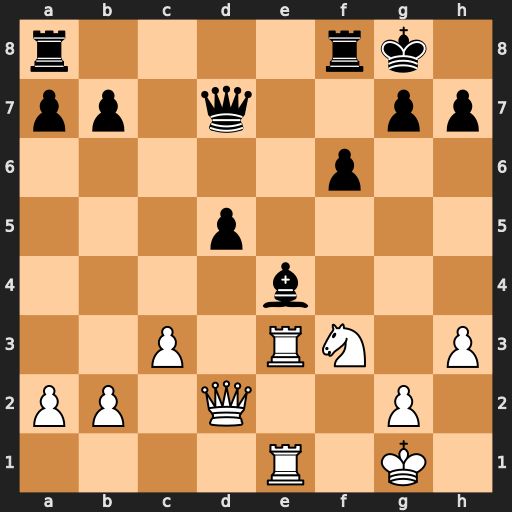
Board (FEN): r4rk1/pp1q2pp/5p2/3p4/4b3/2P1RN1P/PP1Q2P1/4R1K1
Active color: w
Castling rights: -
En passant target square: -
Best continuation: Rxe4 dxe4 Qxd7